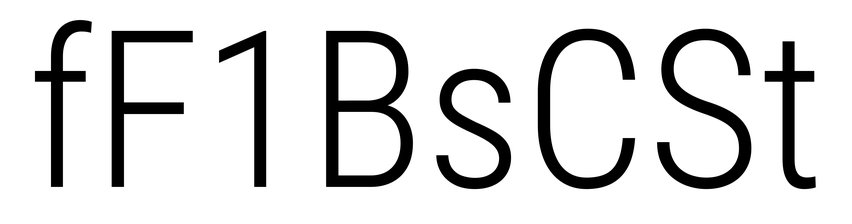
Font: Roboto_Condensed_Light